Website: walmart
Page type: payment
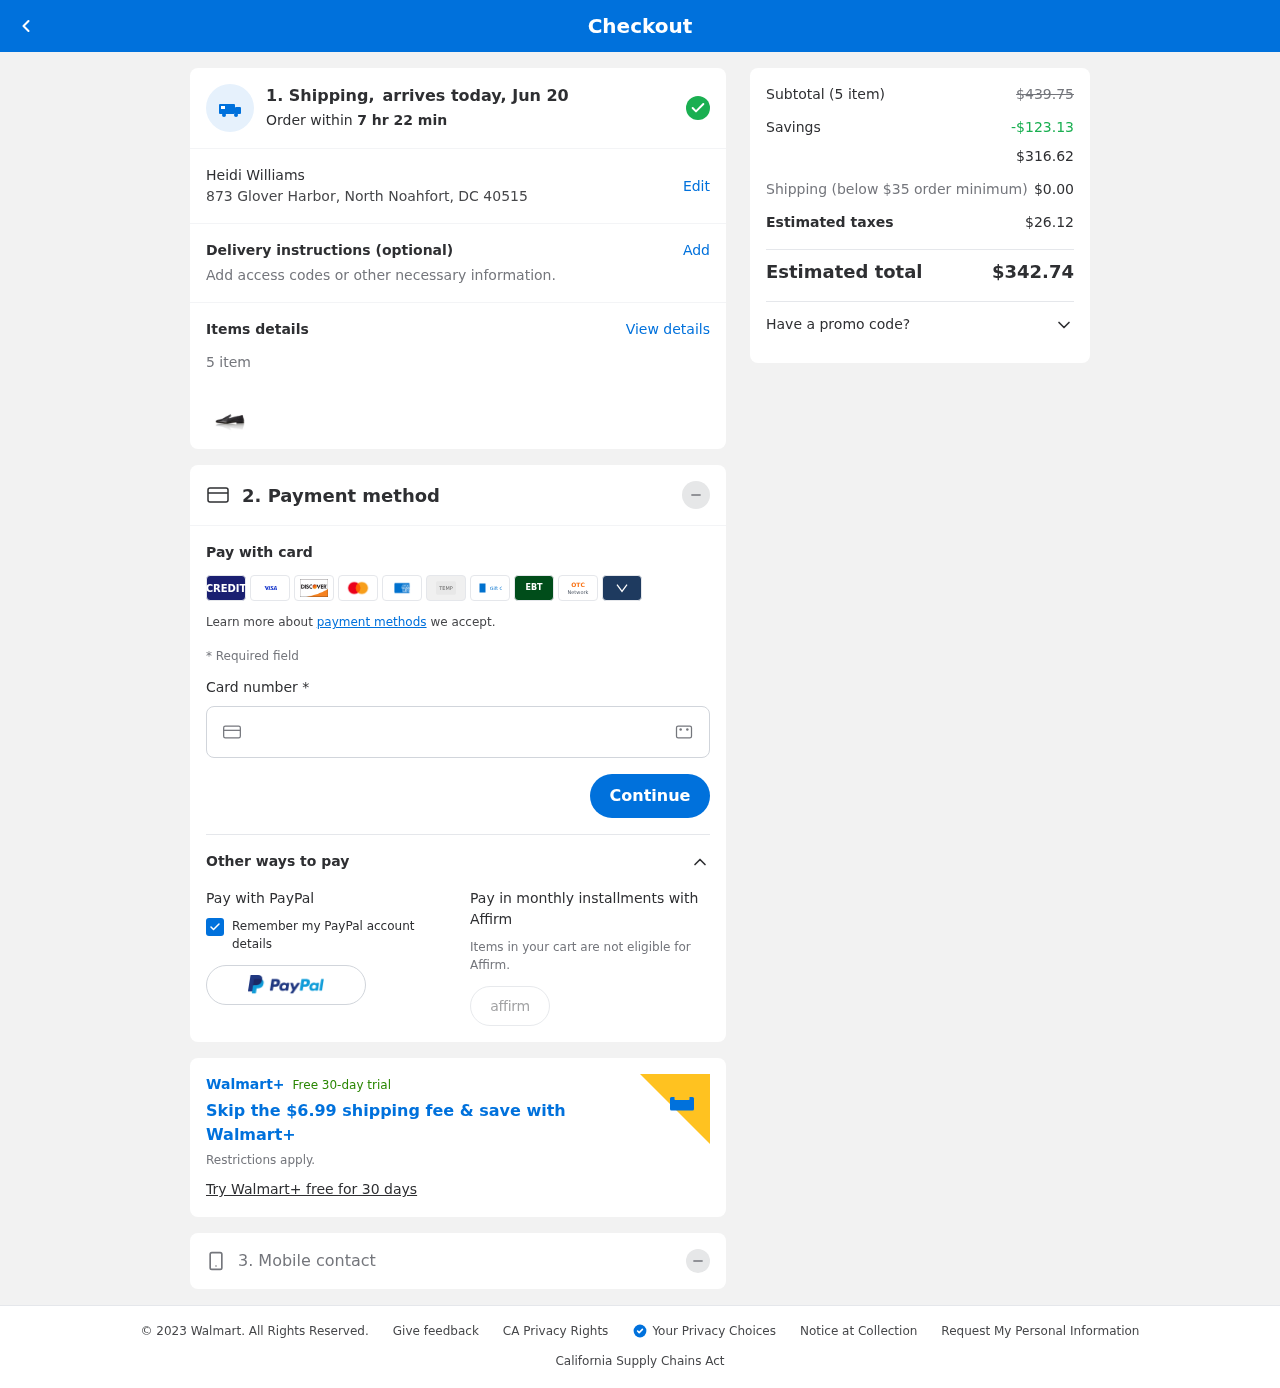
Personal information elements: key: PII_FULLNAME
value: Heidi Williams
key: PII_STREET
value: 873 Glover Harbor
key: PII_CITY_STATE_ZIP
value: North Noahfort, DC 40515
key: PII_CARD_NUMBER
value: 6011 6094 3868 2504
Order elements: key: ORDER_DELIVERY_DATE
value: Jun 20
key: ORDER_NUM_ITEMS
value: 5
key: ORDER_SUBTOTAL_BEFORE_SAVINGS
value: $439.75
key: ORDER_SAVINGS
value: -$123.13
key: ORDER_SUBTOTAL
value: $316.62
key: ORDER_SHIPPING_COST
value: $0.00
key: ORDER_TAX
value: $26.12
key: ORDER_TOTAL
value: $342.74